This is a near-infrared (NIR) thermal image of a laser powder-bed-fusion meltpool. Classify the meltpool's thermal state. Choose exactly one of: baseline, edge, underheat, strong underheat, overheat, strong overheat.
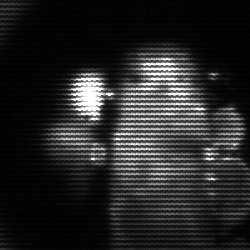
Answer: strong underheat